Question: I've searched for many ways to do bubble plot as but with no worthy result, all what I've found is plotting with variant , which is not a good solution as marker size value is bounded.
Is there anyway to do bubble plot in like the following plot of ?

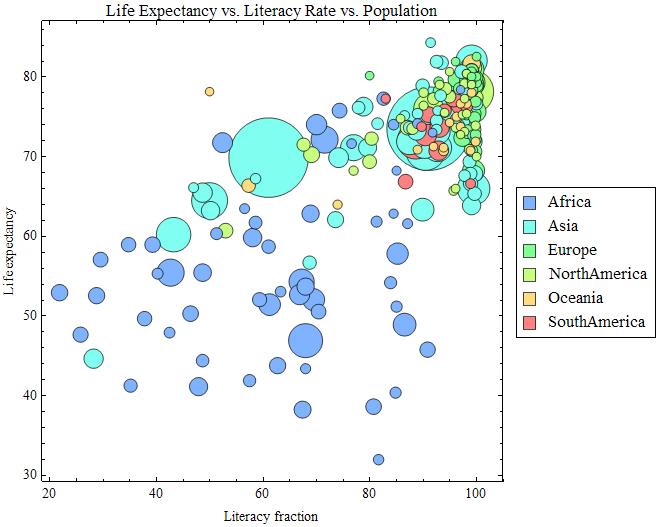
Answer: I can't see what's wrong with <URL>. Example:
'''
x = 80 * randn(1, 30);
y = 80 * randn(size(x));
r = randi(1500, size(x));
c = randi(10, size(x));
scatter(x, y, r, c, 'filled', 'MarkerEdgeColor', 'k')
'''
This yielded for me the following plot:

As you can see, this plot shows both very large and very small circles.